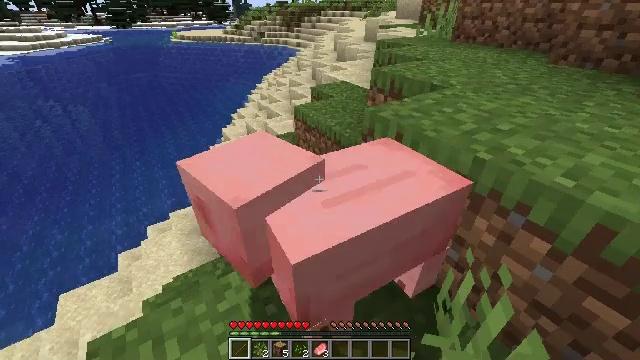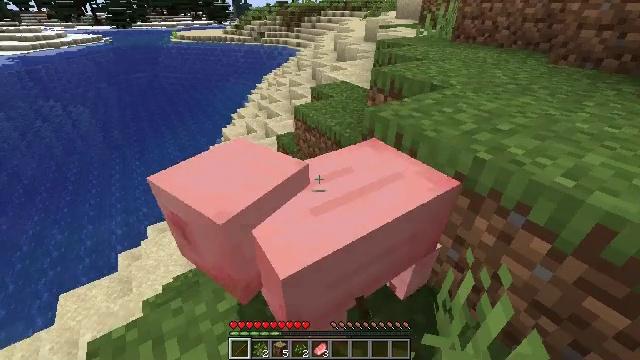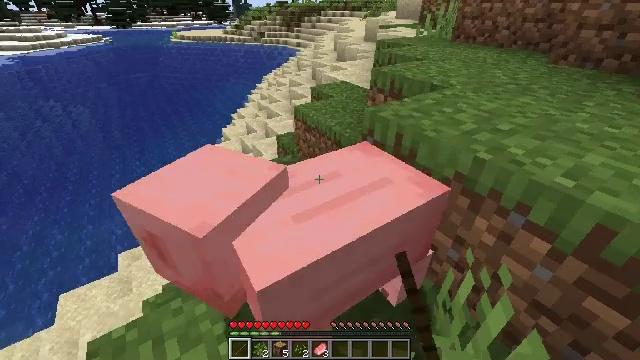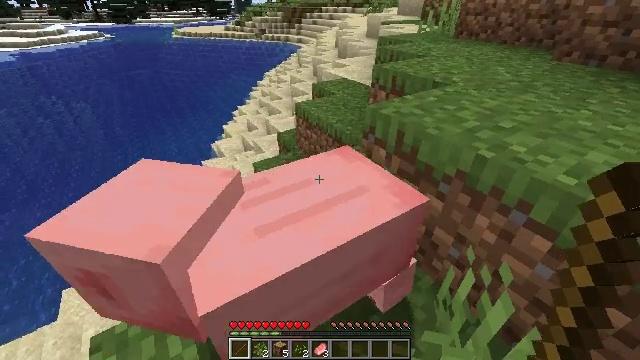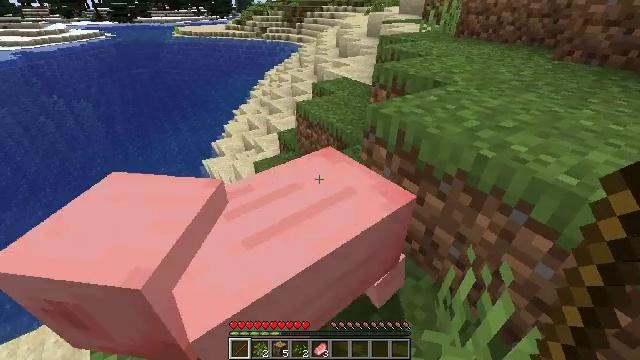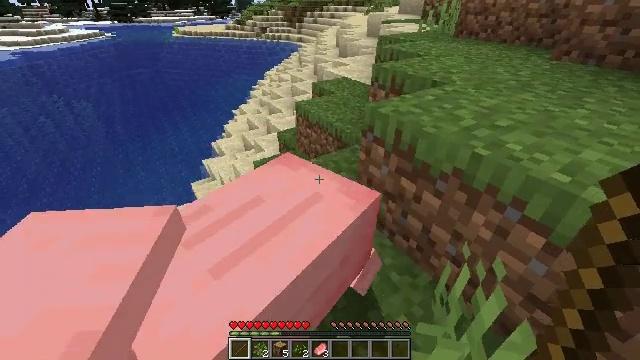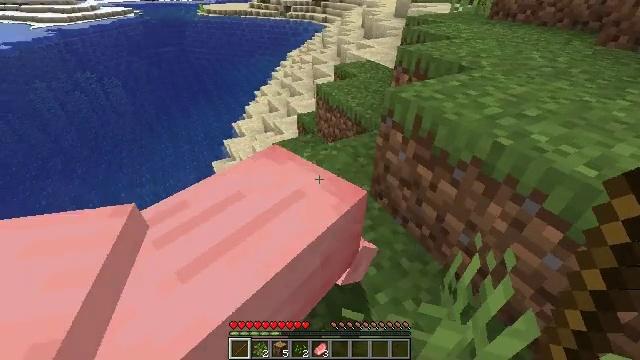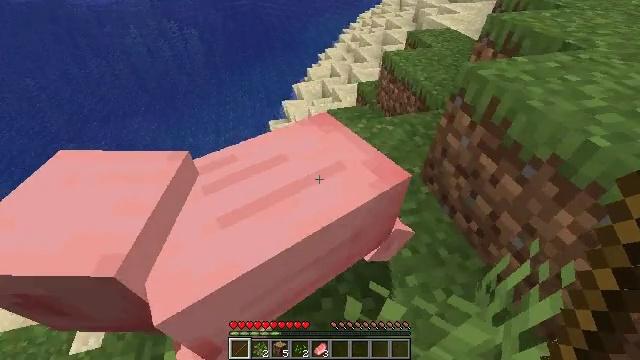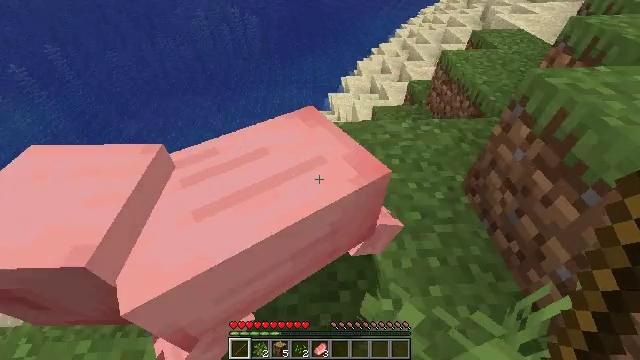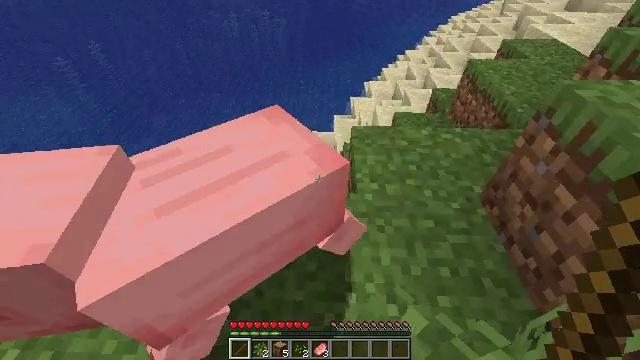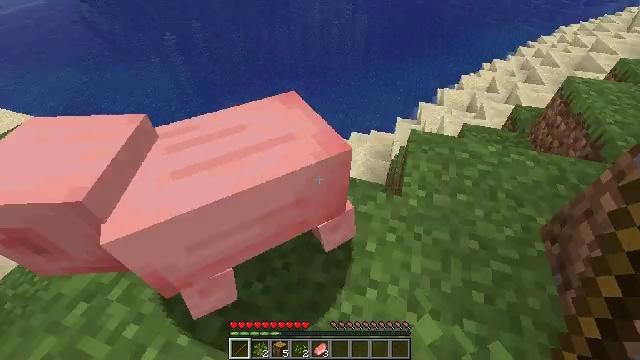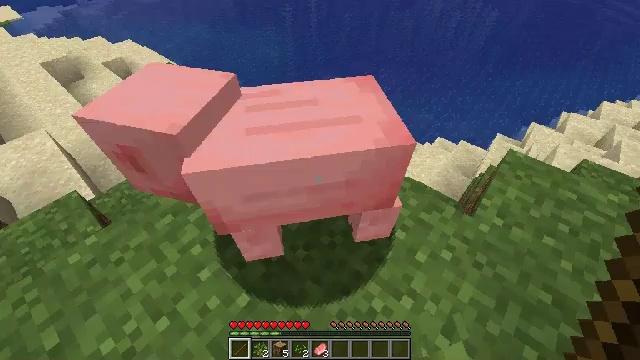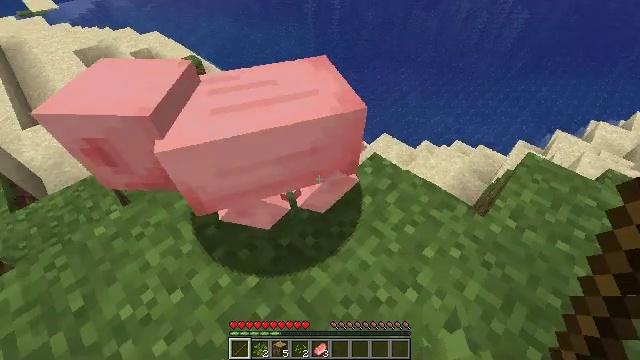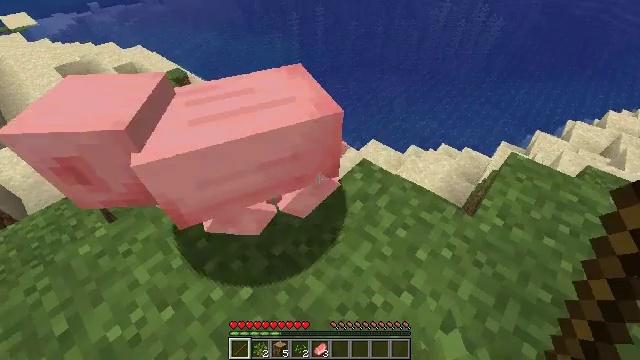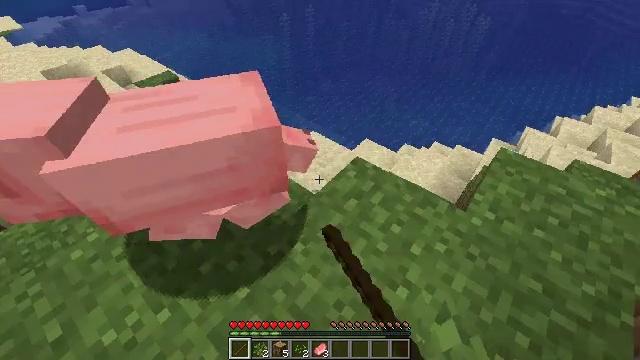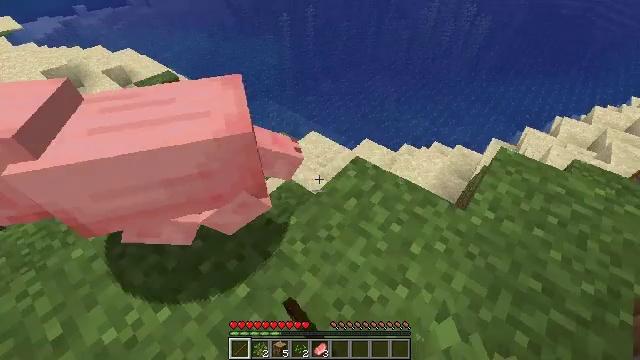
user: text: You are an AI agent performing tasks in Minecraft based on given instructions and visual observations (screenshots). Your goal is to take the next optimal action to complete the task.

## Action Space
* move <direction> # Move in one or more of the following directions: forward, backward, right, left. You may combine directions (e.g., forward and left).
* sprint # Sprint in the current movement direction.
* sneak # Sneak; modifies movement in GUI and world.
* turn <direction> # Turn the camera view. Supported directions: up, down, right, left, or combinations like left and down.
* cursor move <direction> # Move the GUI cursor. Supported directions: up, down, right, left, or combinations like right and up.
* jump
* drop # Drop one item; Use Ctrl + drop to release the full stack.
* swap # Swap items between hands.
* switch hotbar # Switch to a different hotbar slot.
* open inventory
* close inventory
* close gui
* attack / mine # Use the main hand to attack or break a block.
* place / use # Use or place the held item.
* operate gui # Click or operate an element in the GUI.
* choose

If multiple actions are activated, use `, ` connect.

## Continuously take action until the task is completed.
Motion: motion action
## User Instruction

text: Hunt a pig.
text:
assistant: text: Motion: no_op
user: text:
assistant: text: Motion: no_op
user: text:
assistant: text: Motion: no_op
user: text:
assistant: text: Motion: no_op
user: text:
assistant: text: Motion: no_op
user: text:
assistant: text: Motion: turn left and down
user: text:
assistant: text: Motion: turn left and down
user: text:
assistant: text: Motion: turn left and down
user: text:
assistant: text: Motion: turn left
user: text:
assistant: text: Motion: turn left
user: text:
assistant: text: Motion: turn left and down
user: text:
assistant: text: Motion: turn left
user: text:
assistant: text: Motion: turn right and up, attack / mine
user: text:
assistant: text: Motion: turn right, attack / mine
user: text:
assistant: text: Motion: attack / mine
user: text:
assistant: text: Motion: turn left and up, attack / mine
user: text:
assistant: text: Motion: turn left and up
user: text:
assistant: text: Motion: turn left and up
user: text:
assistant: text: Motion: turn left
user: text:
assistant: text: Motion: turn left and up
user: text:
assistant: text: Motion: turn left and up
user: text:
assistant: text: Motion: turn left and up
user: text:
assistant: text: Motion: turn up
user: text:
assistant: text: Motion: no_op
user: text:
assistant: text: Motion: no_op
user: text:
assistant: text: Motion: no_op
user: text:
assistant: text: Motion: no_op
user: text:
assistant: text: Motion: move forward, turn right
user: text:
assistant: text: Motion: move forward, turn right and up
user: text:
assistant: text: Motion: move forward, turn right